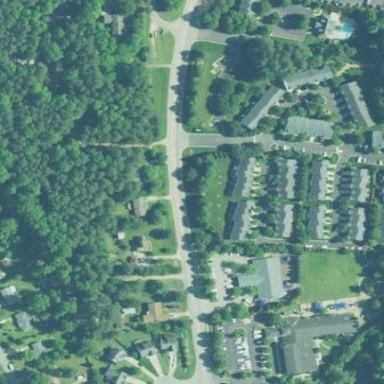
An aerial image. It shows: Residential area within neighborhood.